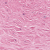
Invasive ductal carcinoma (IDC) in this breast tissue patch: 0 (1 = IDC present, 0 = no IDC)